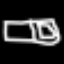
Label: bed